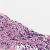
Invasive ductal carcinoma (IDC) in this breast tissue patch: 1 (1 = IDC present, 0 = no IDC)